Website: macys
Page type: account-selection
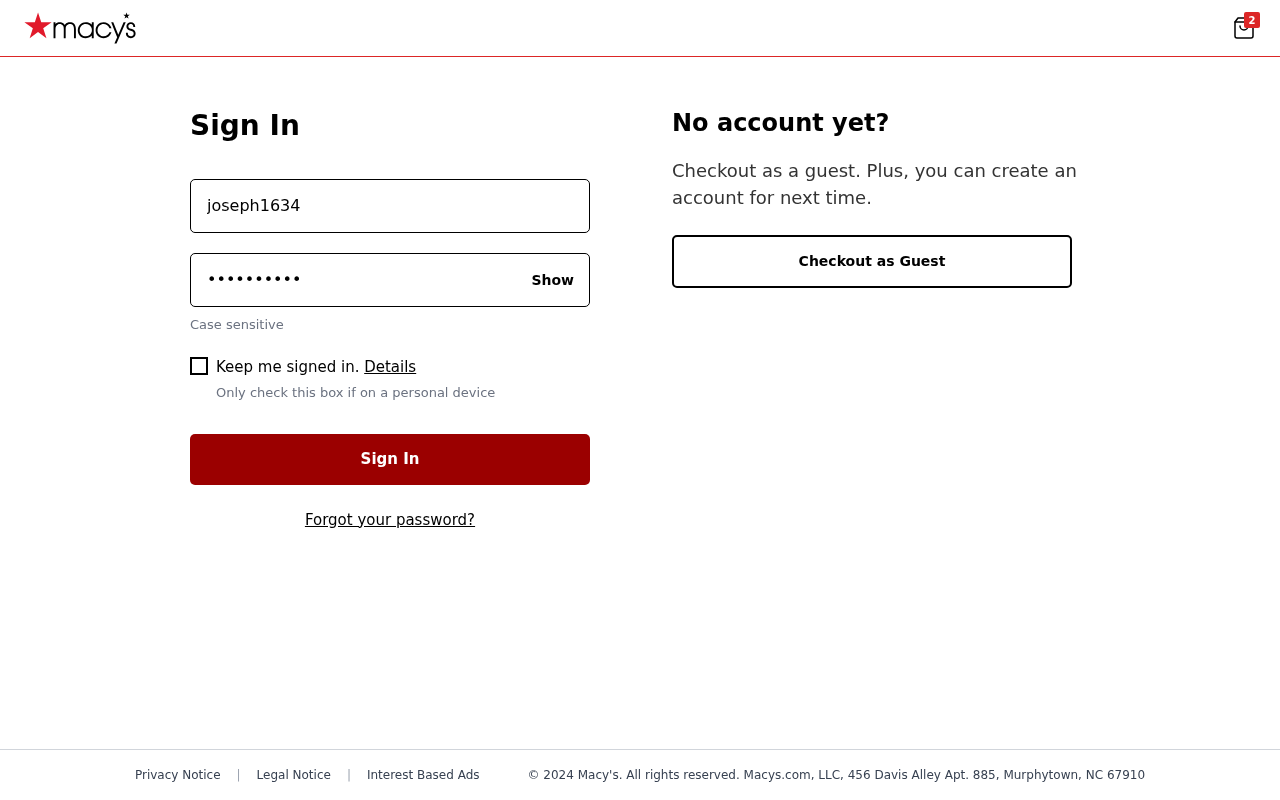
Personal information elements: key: PII_LOGIN_USERNAME
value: joseph1634
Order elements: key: ORDER_NUM_ITEMS
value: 2